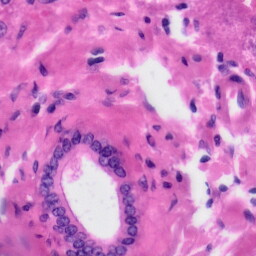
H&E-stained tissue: Liver